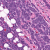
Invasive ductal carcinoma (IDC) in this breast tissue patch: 1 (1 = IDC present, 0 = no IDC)